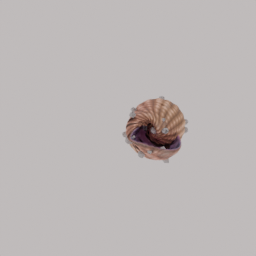
Label: animals